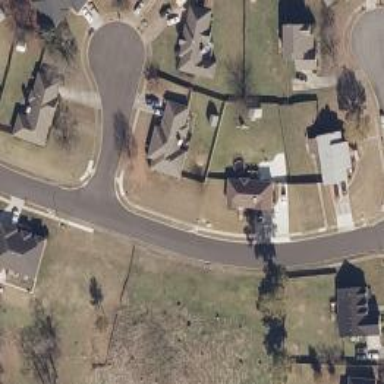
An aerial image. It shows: Residential road with sidewalk on the left.